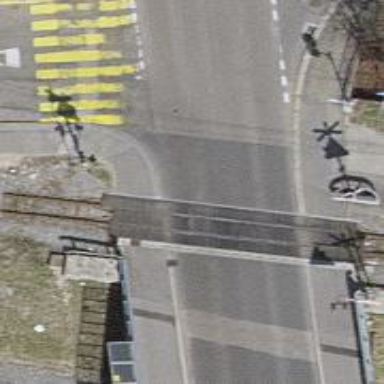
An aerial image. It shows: Unclassified road with asphalt surface is on bridge.